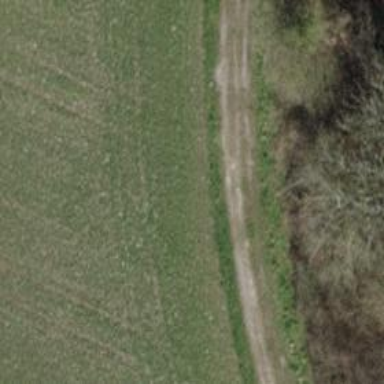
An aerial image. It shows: Agricultural track with grade3 grass surface suitable for agricultural vehicles.